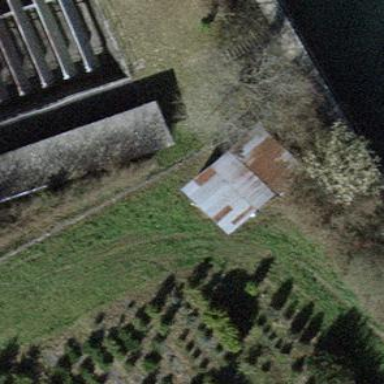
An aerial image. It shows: Shed.